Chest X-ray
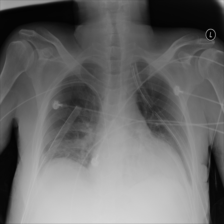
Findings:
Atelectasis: negative
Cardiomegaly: negative
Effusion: negative
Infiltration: negative
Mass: negative
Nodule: negative
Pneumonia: negative
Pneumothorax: negative
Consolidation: negative
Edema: negative
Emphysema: negative
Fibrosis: negative
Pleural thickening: negative
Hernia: negative